高一 · 立体几何学
如图 (1), 在 $\triangle A B C$ 中, $A B=A C, A D$ 是边 $B C$ 边上的中线, 将 $\triangle A B D$ 沿 $A D$折起得到 $\triangle A B^{\prime} D$, 得到如图 (2) 所示的三棱雉 $A-B^{\prime} D C$, 试判断 $A D$ 与 $B^{\prime} C$ 是否垂直.若垂直, 请写出证明过程; 若不垂直, 请说明理由.

图 (1)

图 (2)
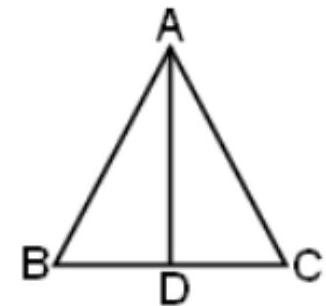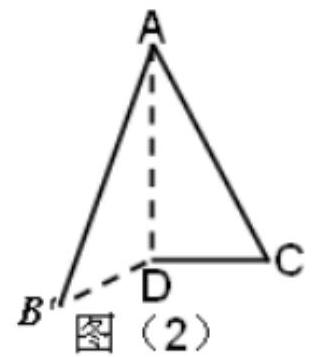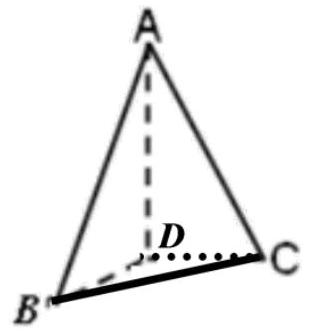
答案: D$ 与 $B^{\prime} C$ 垂直, 证明详见解析.
解析: 【分析】

根据已知可证 $A D \perp$ 平面 $B^{\prime} D C$, 即可求出结论.

【详解】

$A D$ 与 $B^{\prime} C$ 垂直, 证明如下:

连接 $B^{\prime} C$, 在图 (1), $A B=A C, A D$ 是边 $B C$ 边上的中线,

$A D \perp D B, A D \perp D C$ ，在图（2） $A D \perp D B^{\prime}, A D \perp D C ，$

$D B^{\prime} \cap D C=D, D B^{\prime}, D C \subset$ 平面 $B^{\prime} D C, A D \perp$ 平面 $B^{\prime} D C$,

$B^{\prime} C \subset$ 平面 $B^{\prime} D C, \therefore A D \perp B^{\prime} C$.

【点睛】

本题考查线面垂直、线线垂直, 注意翻折前后垂直的不变量, 属于基础题.